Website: macys
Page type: billing-address
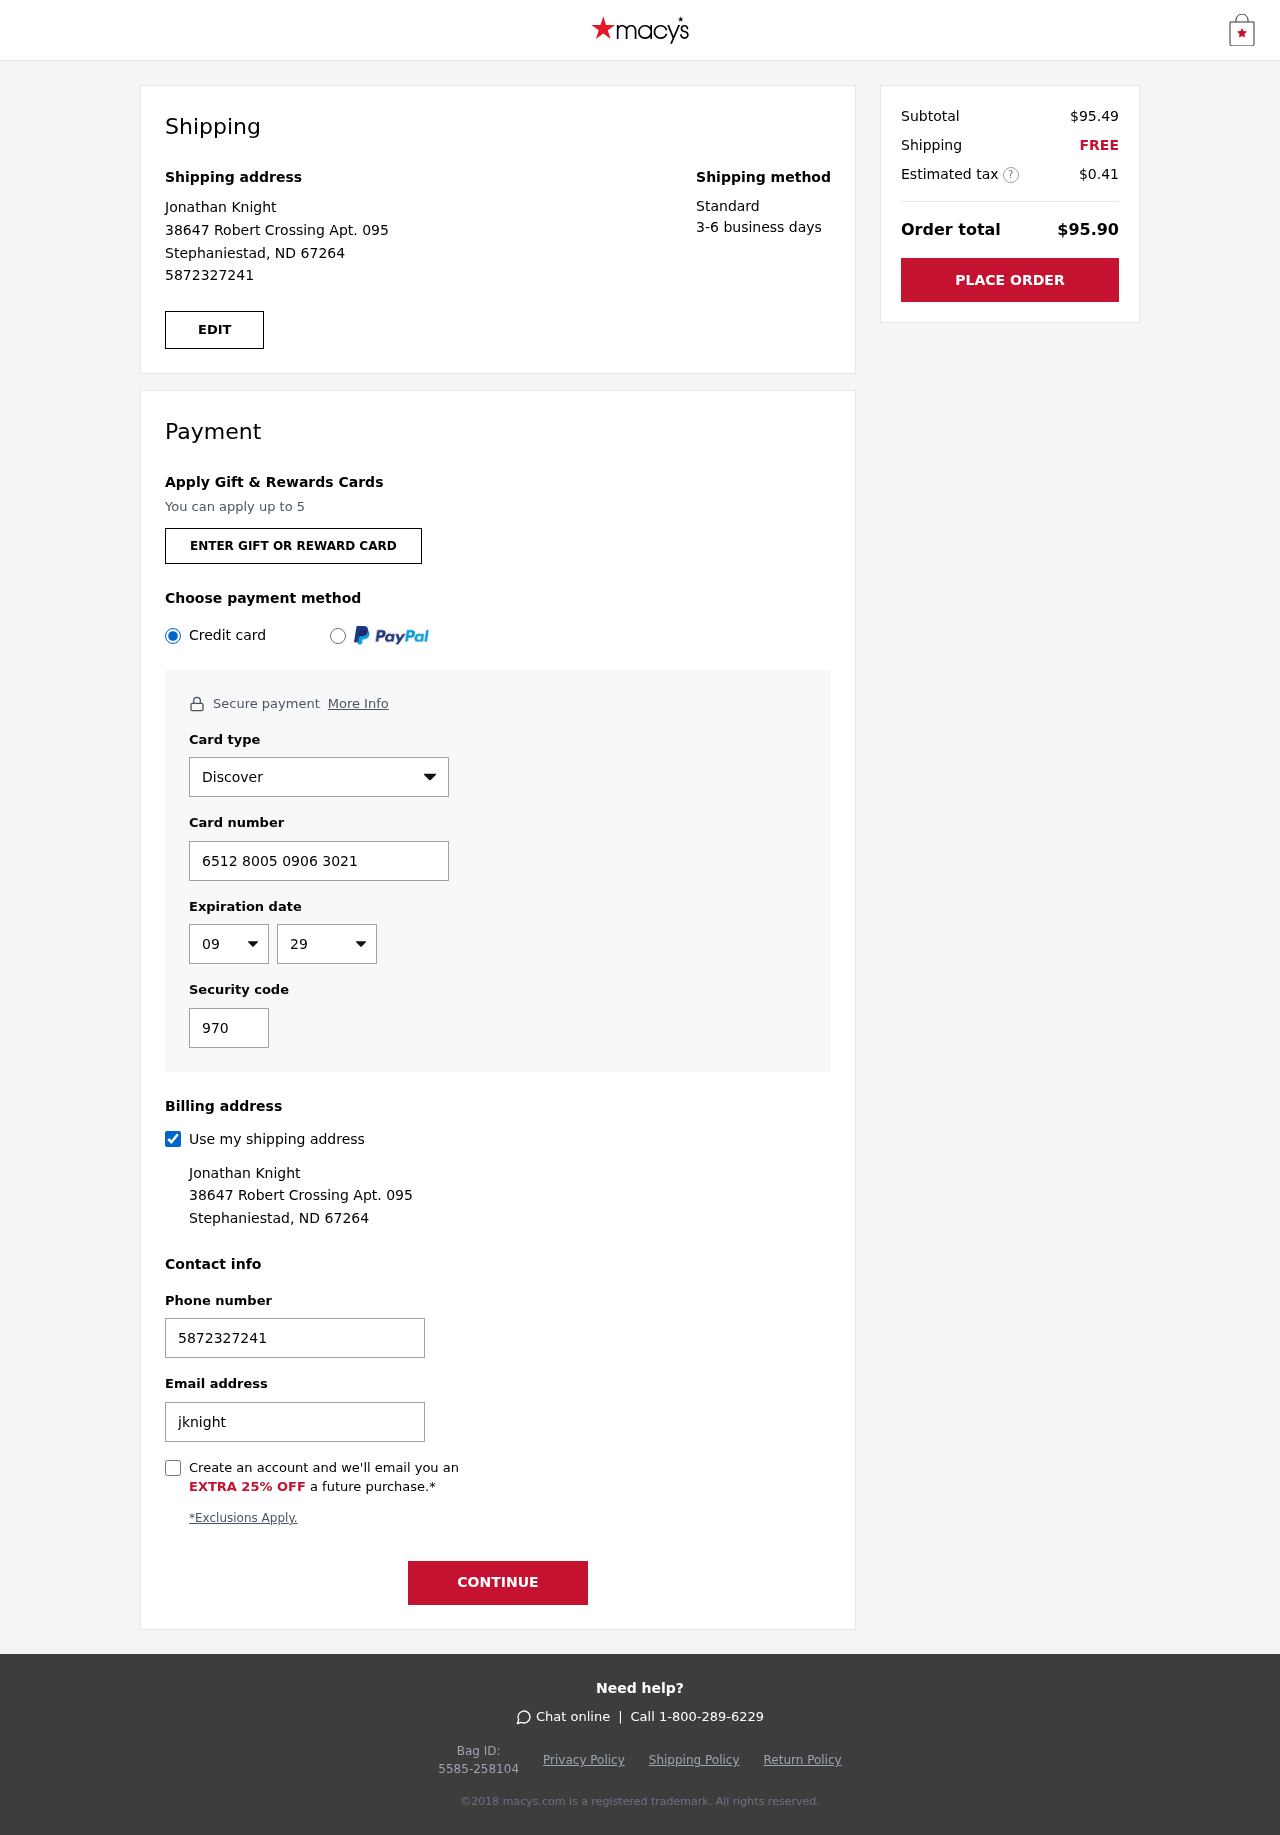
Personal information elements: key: PII_CARD_CVV
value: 970
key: PII_CARD_EXPIRY_MONTH
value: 09
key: PII_CARD_EXPIRY_YEAR
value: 29
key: PII_CARD_NUMBER
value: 6512 8005 0906 3021
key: PII_CARD_TYPE
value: Discover
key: PII_EMAIL
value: jknight@gmail.com
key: PII_FULLNAME
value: Jonathan Knight
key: PII_PHONE
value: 5872327241
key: PII_STREET
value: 38647 Robert Crossing Apt. 095
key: PII_CITY_STATE_ZIP
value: Stephaniestad, ND 67264
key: PII_FIRSTNAME
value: Jonathan
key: PII_LASTNAME
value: Knight
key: PII_FULLNAME2
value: Jonathan Knight
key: PII_FULLNAME3
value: Jonathan Knight
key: PII_FIRSTNAME2
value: Jonathan
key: PII_FIRSTNAME3
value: Jonathan
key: PII_LASTNAME2
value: Knight
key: PII_LASTNAME3
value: Knight
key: PII_FIRSTNAME_DERIVED
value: Jonathan
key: PII_LASTNAME_DERIVED
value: Knight
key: PII_FULLNAME_DERIVED
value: Jonathan Knight
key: PII_NAME_FULL_DERIVED
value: Jonathan Knight
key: PII_STREET2
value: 38647 Robert Crossing Apt. 095
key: PII_PHONE2
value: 5872327241
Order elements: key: ORDER_SUBTOTAL
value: $95.49
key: ORDER_SHIPPING_COST
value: FREE
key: ORDER_TAX
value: $0.41
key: ORDER_TOTAL
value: $95.90